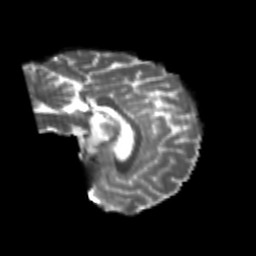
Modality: T2w
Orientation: sagittal
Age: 26
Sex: female
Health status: healthy
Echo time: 0.074 s